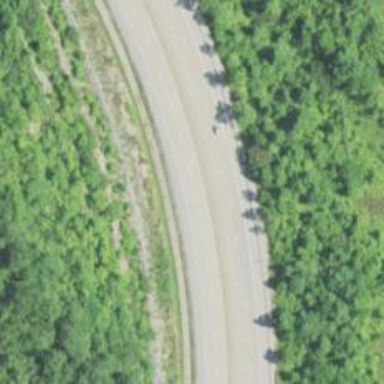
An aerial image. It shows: This image shows trunk highway that functions as expressway.